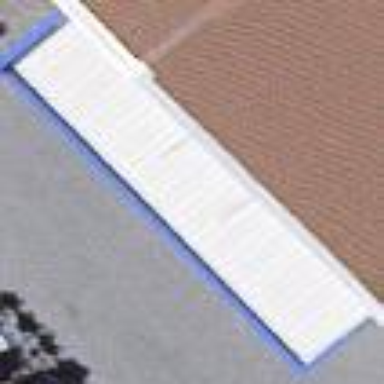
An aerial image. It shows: View of roof of building.